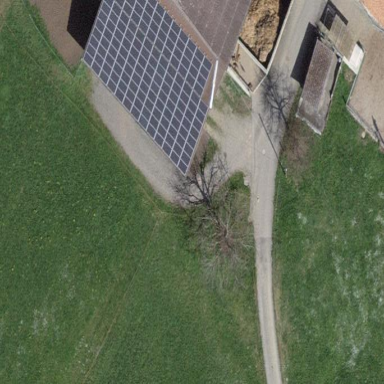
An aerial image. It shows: Solar power generator.